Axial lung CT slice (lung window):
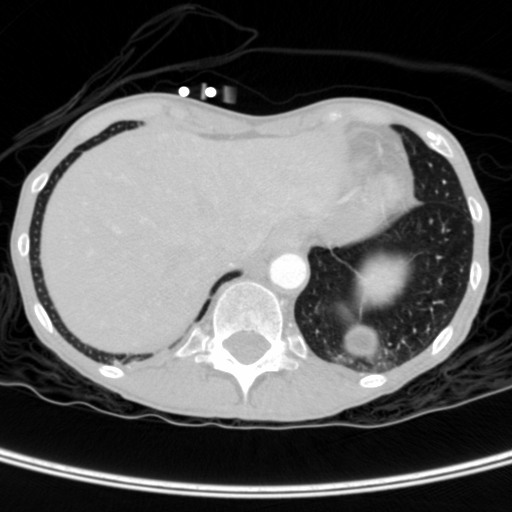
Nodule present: no